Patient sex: F
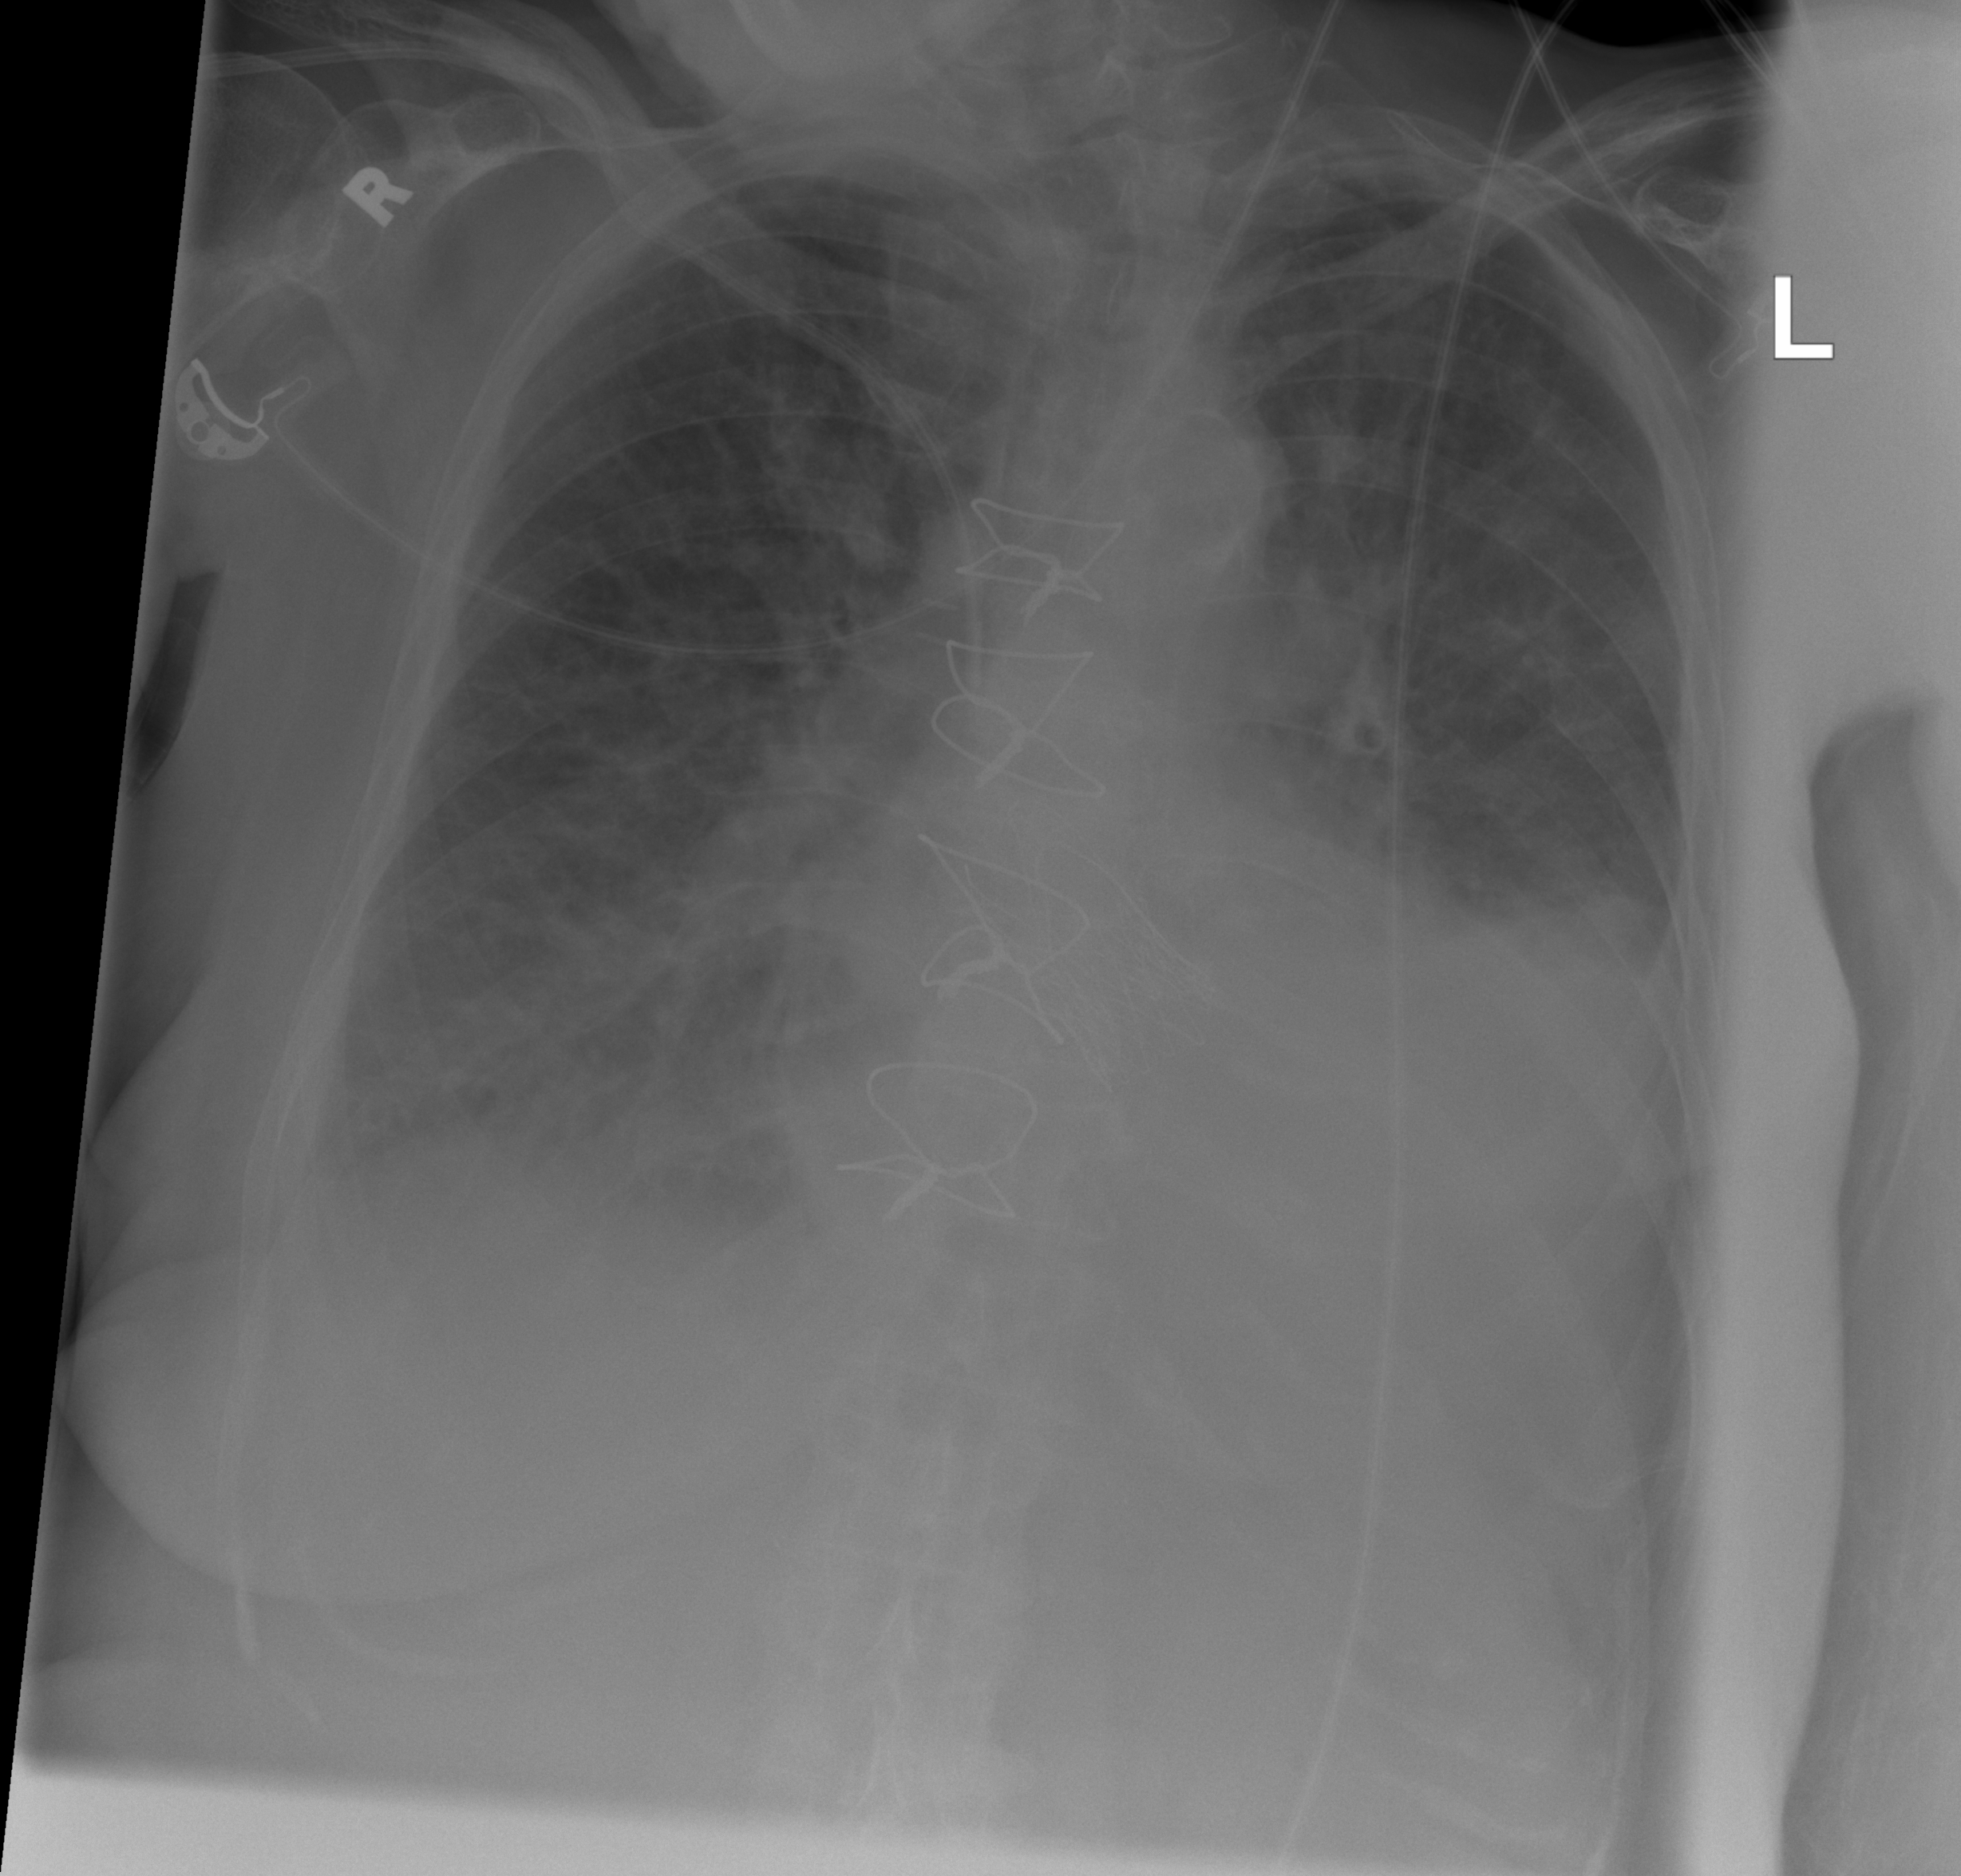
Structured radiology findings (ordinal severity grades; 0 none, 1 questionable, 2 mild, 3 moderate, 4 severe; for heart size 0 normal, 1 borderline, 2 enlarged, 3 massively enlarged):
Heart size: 2
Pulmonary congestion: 2
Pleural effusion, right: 2
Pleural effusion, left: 2
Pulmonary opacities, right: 0
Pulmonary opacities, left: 0
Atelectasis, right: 1
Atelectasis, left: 2